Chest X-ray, AP view. Patient: 28 years old, sex M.
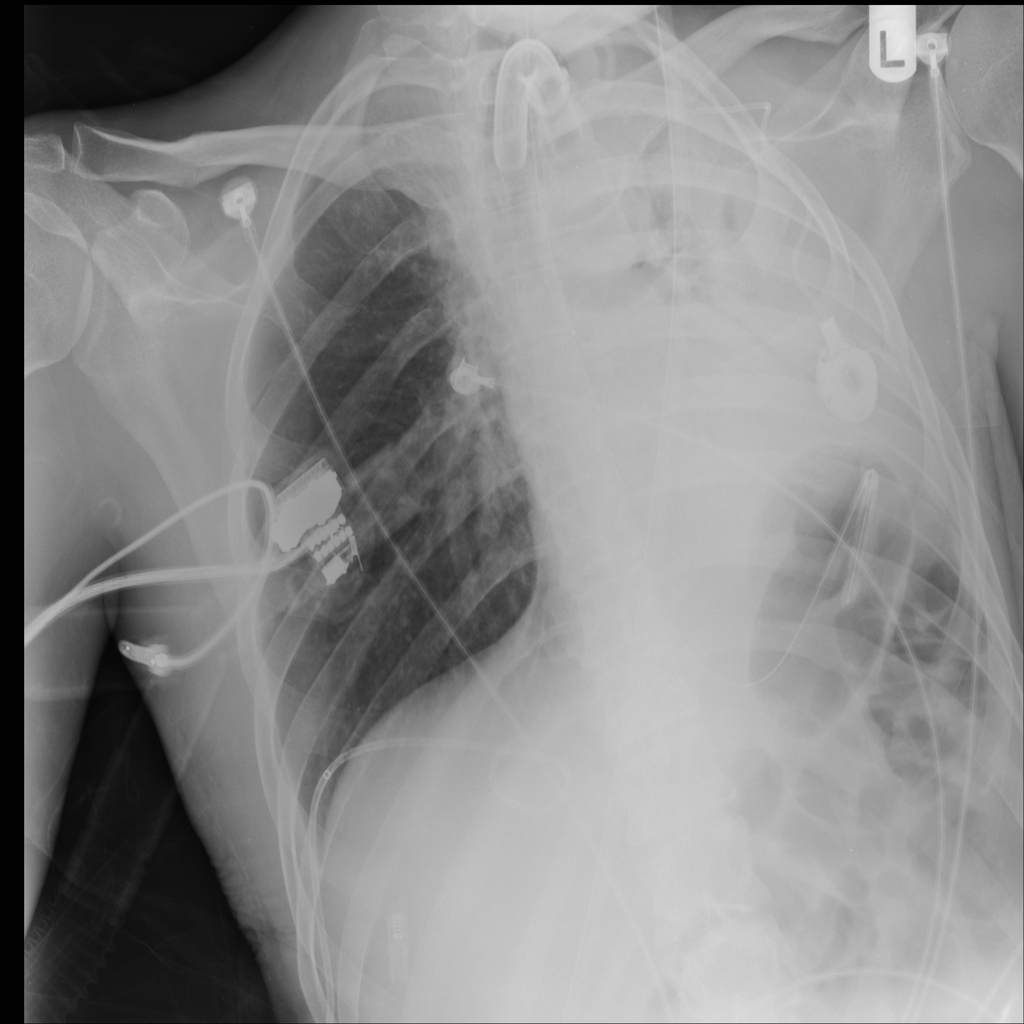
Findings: Atelectasis, Consolidation